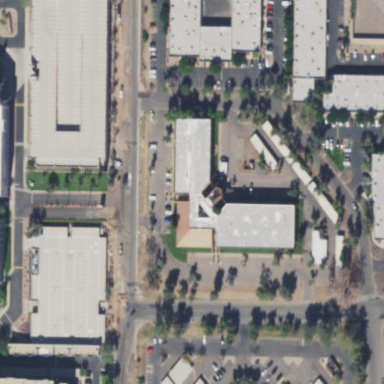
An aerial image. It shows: Commercial building.